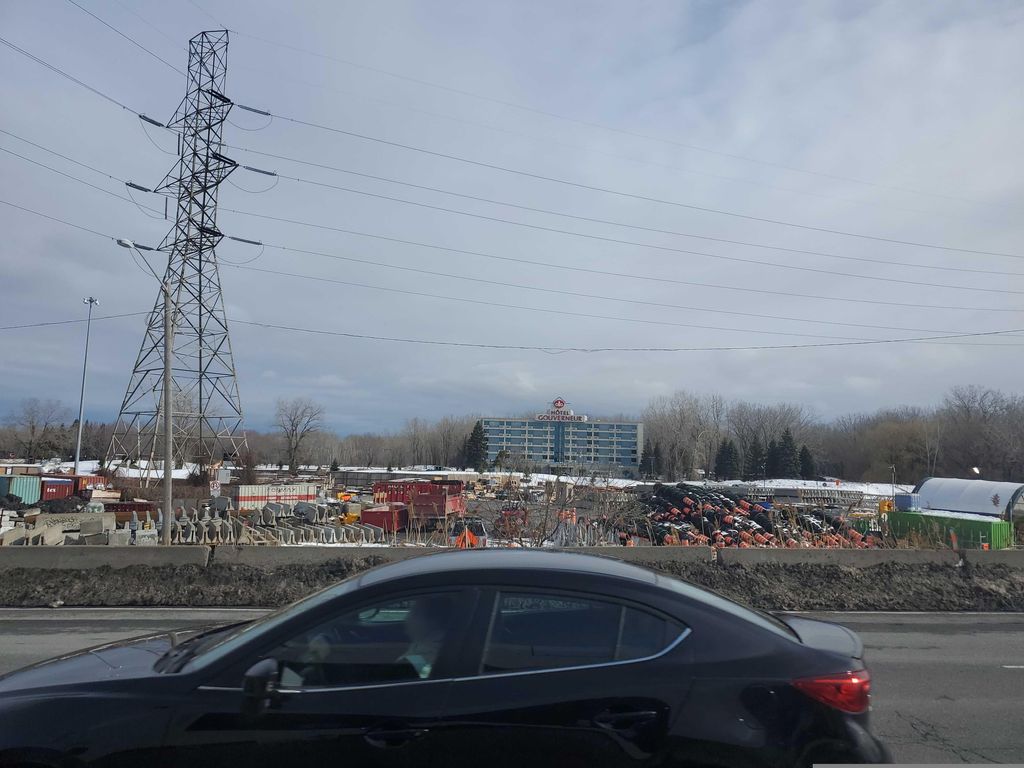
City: montreal